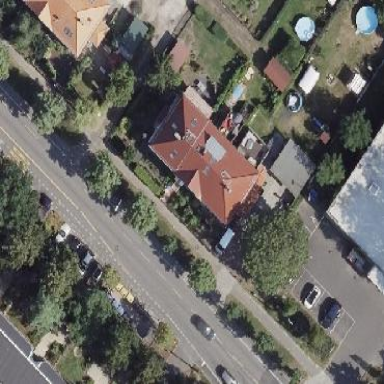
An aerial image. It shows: Hipped roof house.